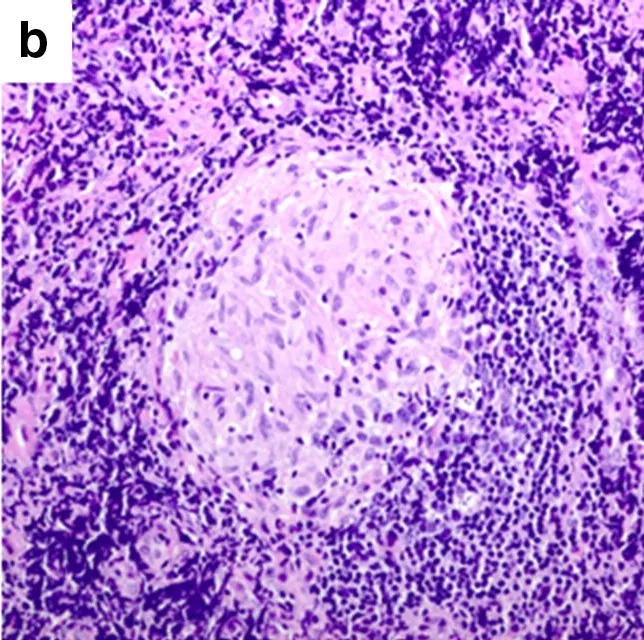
Histological findings.
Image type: pathology (h&e)